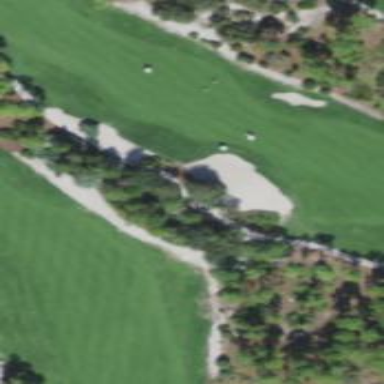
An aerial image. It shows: Sand bunker on golf course.